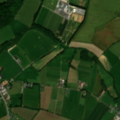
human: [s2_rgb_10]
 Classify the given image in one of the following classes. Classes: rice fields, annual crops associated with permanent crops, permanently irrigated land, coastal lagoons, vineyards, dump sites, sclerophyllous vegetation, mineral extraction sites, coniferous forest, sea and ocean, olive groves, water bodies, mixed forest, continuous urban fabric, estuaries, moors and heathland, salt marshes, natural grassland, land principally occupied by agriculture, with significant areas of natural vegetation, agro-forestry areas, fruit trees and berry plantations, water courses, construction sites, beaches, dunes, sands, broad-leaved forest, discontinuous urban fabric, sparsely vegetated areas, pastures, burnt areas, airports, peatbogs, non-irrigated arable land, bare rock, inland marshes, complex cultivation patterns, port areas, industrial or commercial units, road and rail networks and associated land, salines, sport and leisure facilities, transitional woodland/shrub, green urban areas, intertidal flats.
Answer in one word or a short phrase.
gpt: discontinuous urban fabric, non-irrigated arable land, pastures, complex cultivation patterns